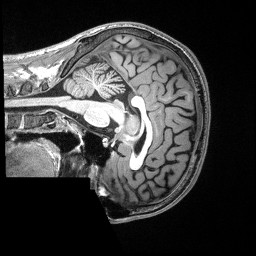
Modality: T1w
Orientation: sagittal
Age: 25
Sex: male